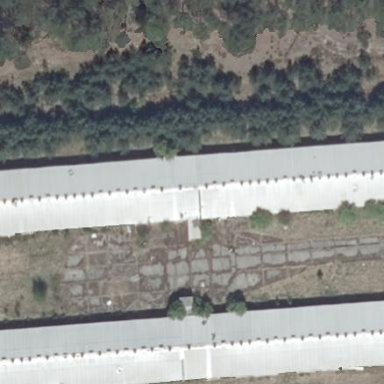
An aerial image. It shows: Gabled grey roof on farm auxiliary building. The roof is oriented along the length of the structure.